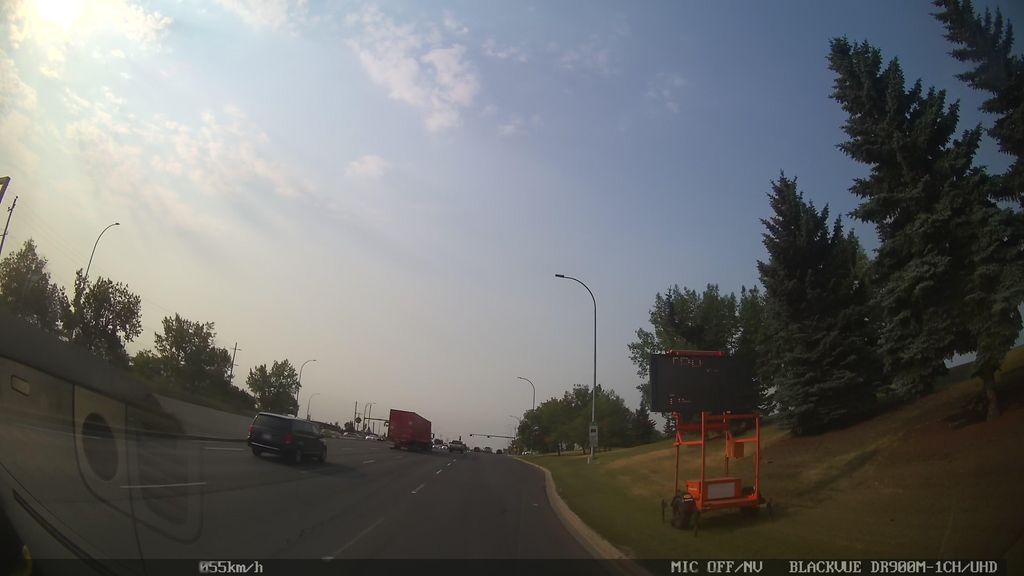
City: edmonton